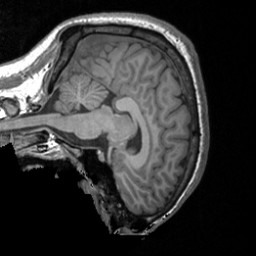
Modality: T1w
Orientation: sagittal
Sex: male
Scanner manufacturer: siemens
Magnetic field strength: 3 T
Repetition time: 1.9 s
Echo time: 0.00226 s